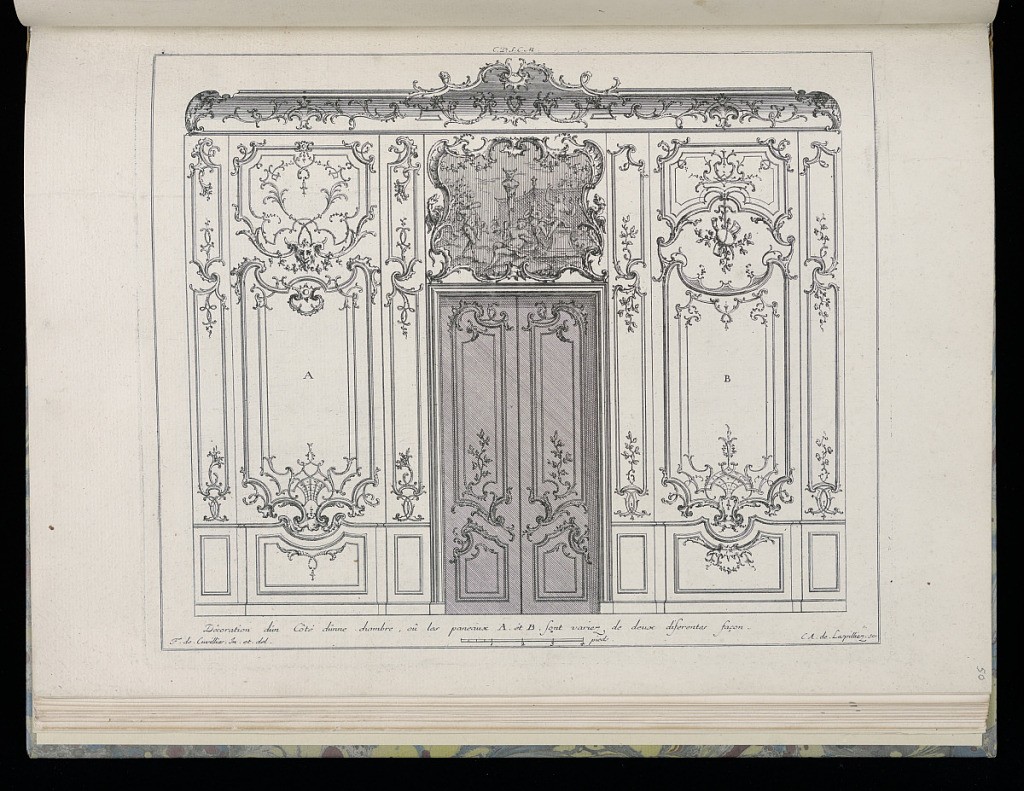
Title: Wainscoting with Double Door
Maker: François de Cuvilliés the Elder, Belgian, 1695 - 1768
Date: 18th century
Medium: Engraving on paper
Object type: Bound print
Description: Design for interior in Rococo style. A wall with wainscoting, a large double door in the center. Above, an overdoor painting depicting several nude female figures playing music. Flanking the door are two panels in alternative styles. Scale at lower center.